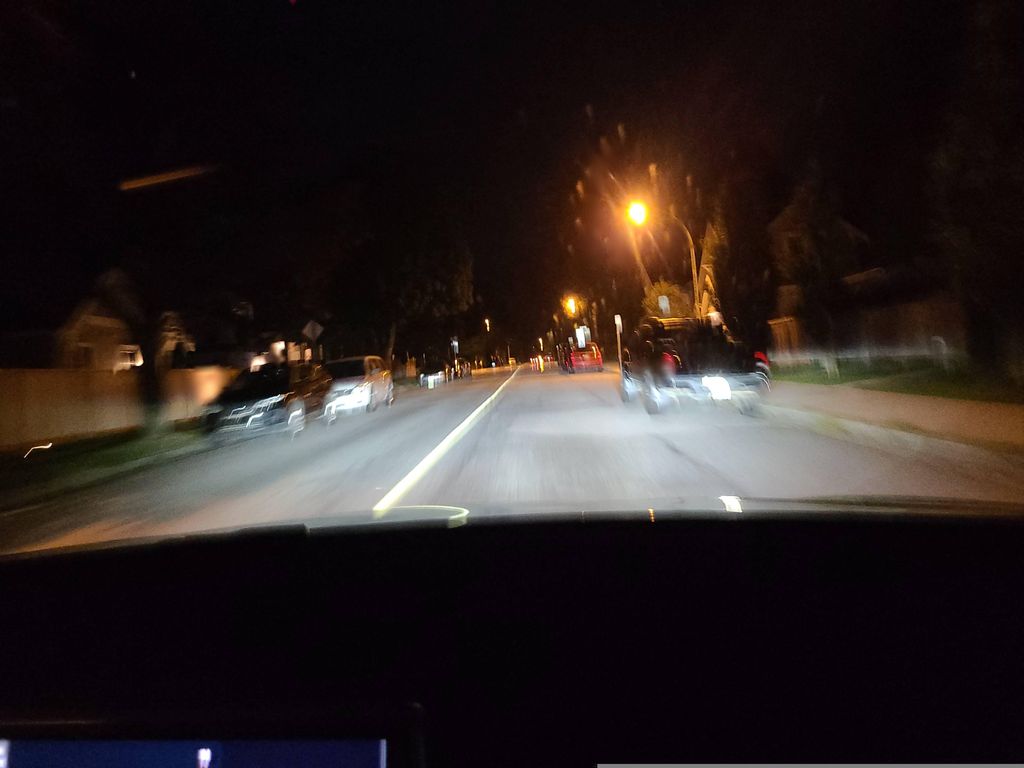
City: vancouver